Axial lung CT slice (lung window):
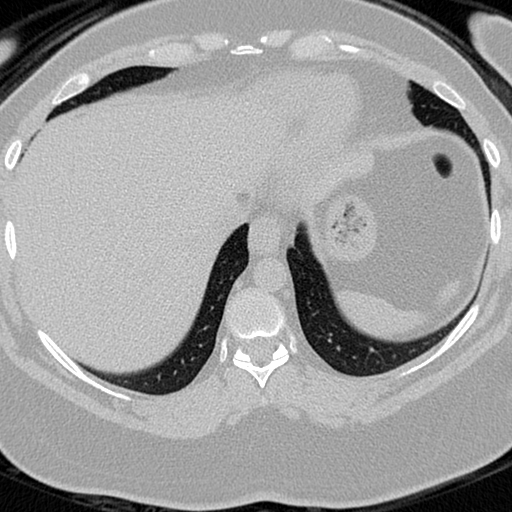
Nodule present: no